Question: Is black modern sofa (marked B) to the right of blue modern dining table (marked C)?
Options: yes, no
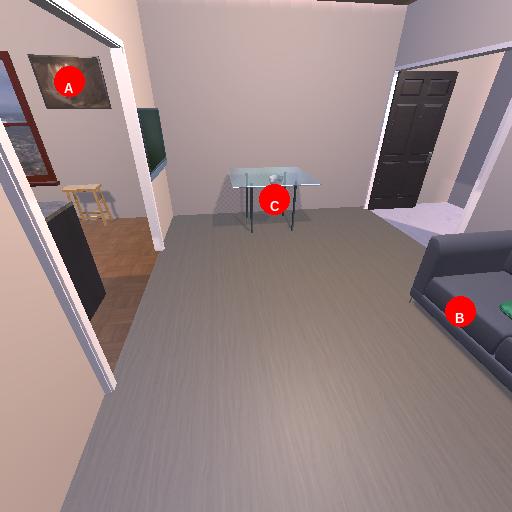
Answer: yes